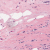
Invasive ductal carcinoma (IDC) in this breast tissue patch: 0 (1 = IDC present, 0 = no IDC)